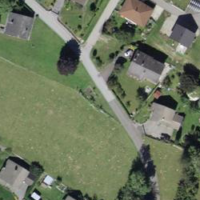
EUNIS habitat code: 55
Species observed at this site:
Euphorbia cyparissias
Turdus merula